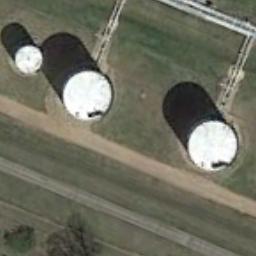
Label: storage_tank